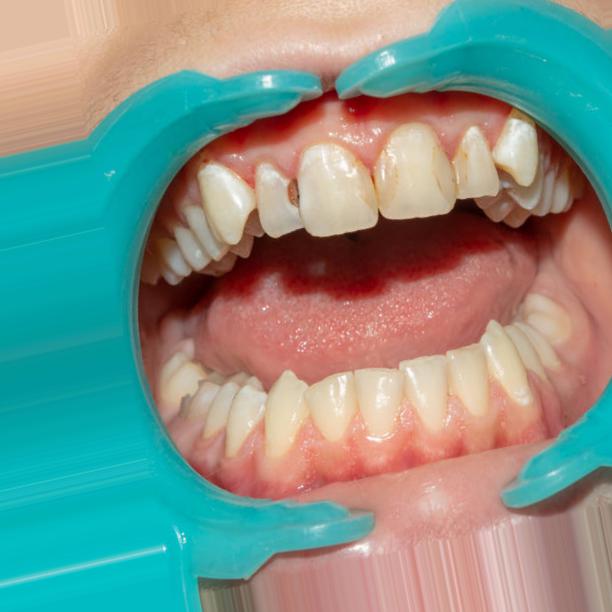
Condition: Caries